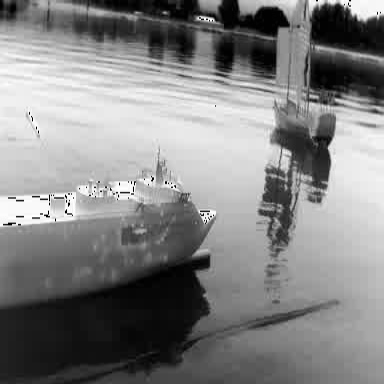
There are two objects shown in the infrared image, including a container_ship, and a sailboat.